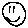
Label: smiley face